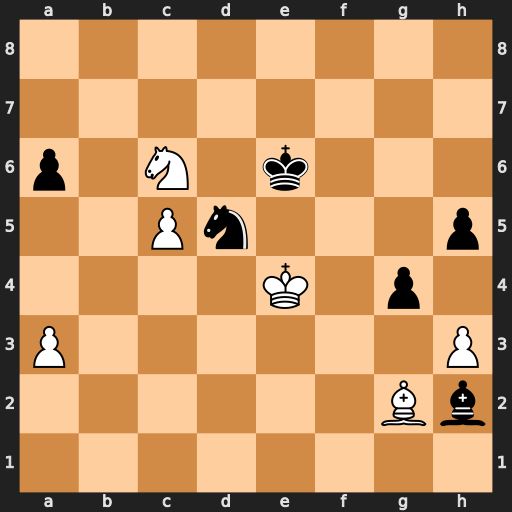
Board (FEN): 8/8/p1N1k3/2Pn3p/4K1p1/P6P/6Bb/8
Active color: w
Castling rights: -
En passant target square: -
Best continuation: Nd4+ Kd7 Kxd5